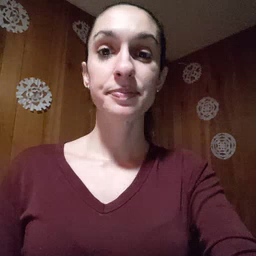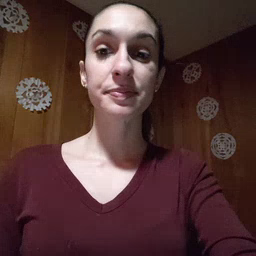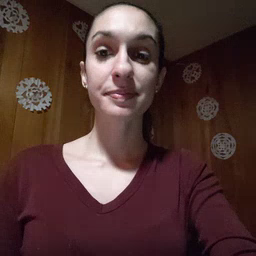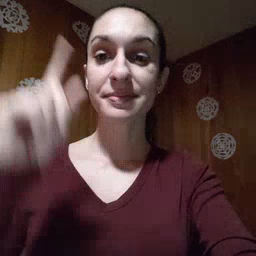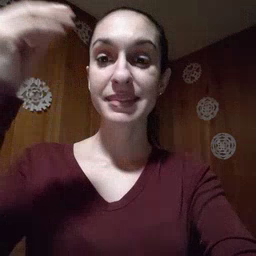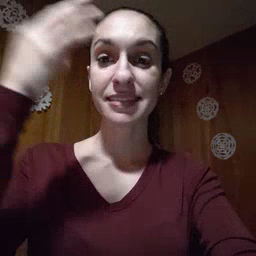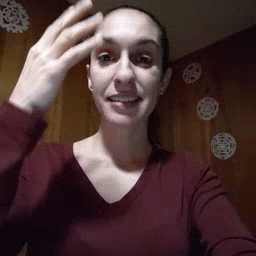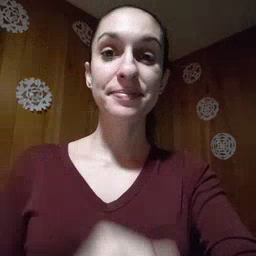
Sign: sun